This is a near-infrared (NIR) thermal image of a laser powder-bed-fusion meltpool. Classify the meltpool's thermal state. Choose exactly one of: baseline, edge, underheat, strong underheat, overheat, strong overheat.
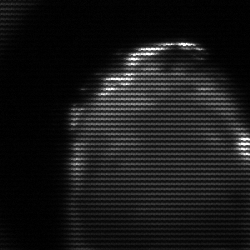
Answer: edge